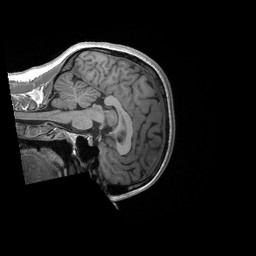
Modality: T1w
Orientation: sagittal
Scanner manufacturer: siemens
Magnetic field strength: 3 T
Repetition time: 2.4 s
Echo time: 0.00224 s